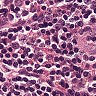
Metastatic tissue present: no